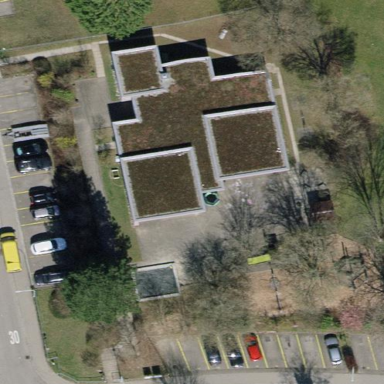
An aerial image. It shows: Kindergarten.